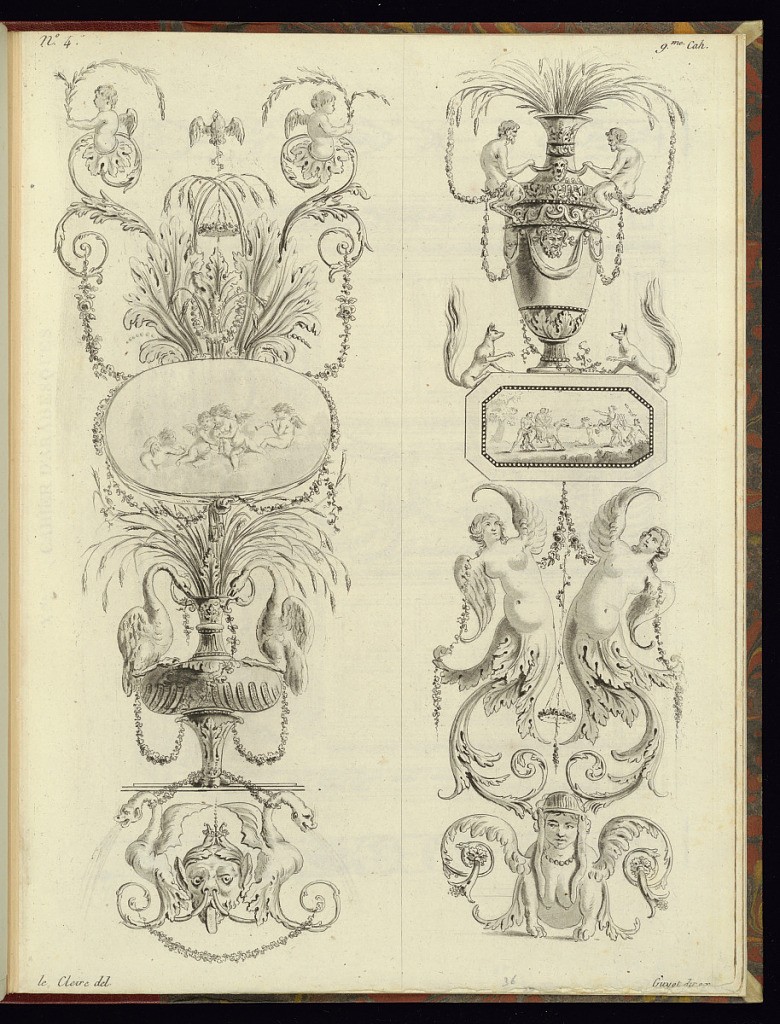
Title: Arabesque Designs
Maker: Pierre Thomas Le Clerc, French, ca. 1740 - ca. 1796
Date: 1788
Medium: Etching and aquatint on laid paper
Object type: Print
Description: Two vertical arabesque ornament designs with neoclassical motifs featuring scrolling acanthus leaves, rosettes, wheat, foliate branches, festoons of flowers and leaves, dragons, birds, winged female terminal figures, vases, satyrs, winged putto, squirrels, miniatures with classical figures and putti, and a sphynx. The plate is numbered and signed.